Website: crate-barrel
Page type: address-validator
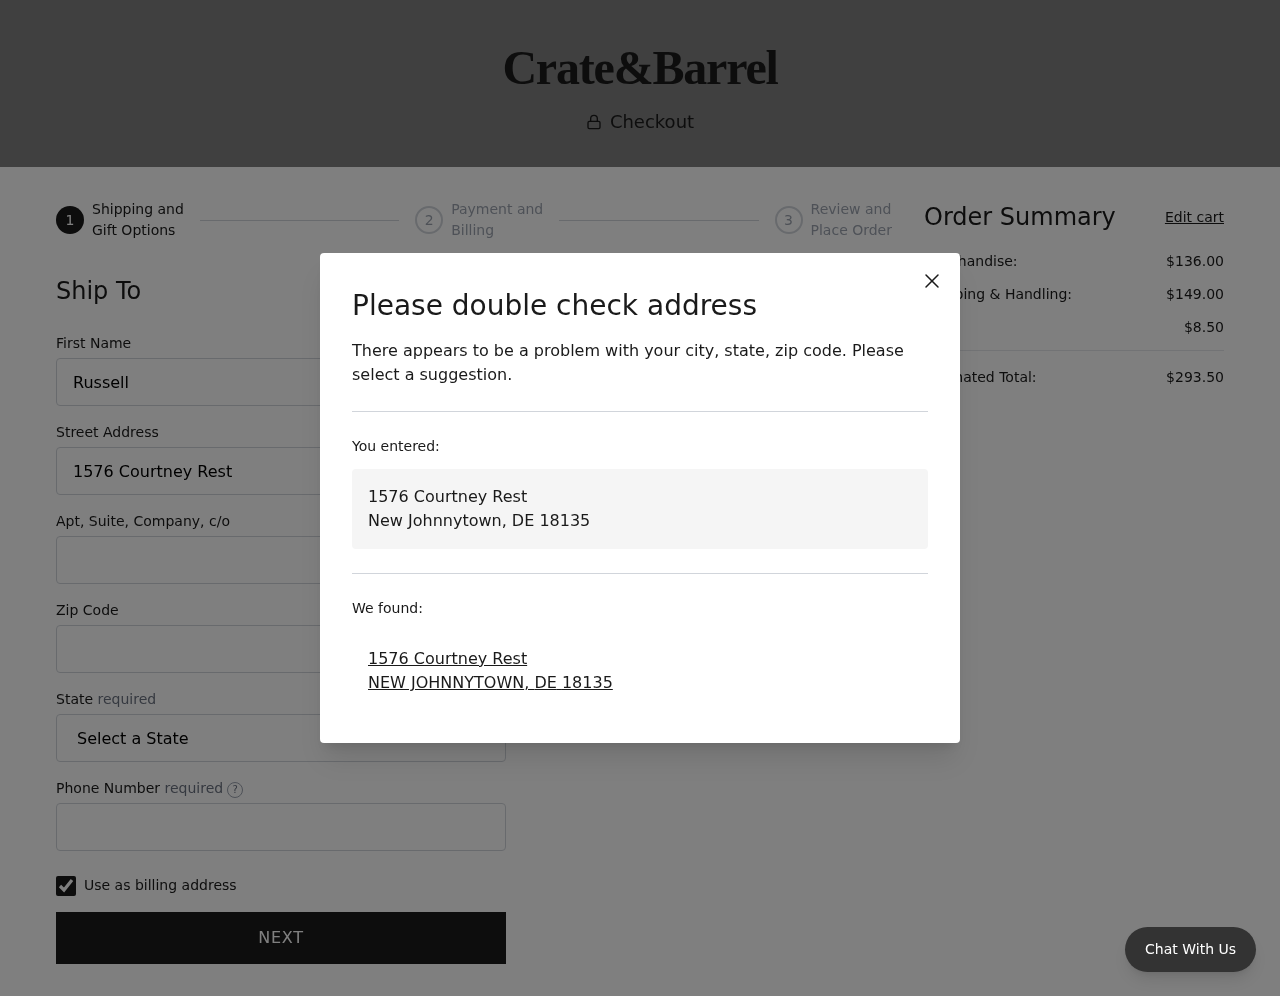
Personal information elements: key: PII_CITY
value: New Johnnytown
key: PII_CITY
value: NEW JOHNNYTOWN
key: PII_FIRSTNAME
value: Russell
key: PII_PHONE
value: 7145660029
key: PII_POSTCODE
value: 18135
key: PII_STATE
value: Delaware
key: PII_STATE_ABBR
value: DE
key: PII_STREET
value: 1576 Courtney Rest
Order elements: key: ORDER_SUBTOTAL
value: $136.00
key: ORDER_SHIPPING_COST
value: $149.00
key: ORDER_TAX
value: $8.50
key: ORDER_TOTAL
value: $293.50